Question: I have a map
'''
map<string, pair<string, string> > MainMap;
pair<string, string> innerMap;
'''
I would like to iterate the inner map and and outer map to append the html tags to that the captured structure should be in table.
I know that pair doesn't have iterators. Below is the expected algorithm which is not working as pair doesn't support iterators. I would like to what are the possible approaches by which we can get append the values of the map
'''
mainMap m;
void print()
{
map<string, pair<string, string> >::iterator it;
pair<string, string>::iterator inner_it;
char buffer[MAX_PATH];
GetModuleFileName( NULL, buffer, MAX_PATH );
string::size_type pos = string( buffer ).find_last_of( "\/" );
std::ofstream outputFile(string( buffer ).substr( 0, pos) +"\test.html");
for ( it=m.begin() ; it != m.end(); it++ ) {
outputFile << "<tr><td rowspan=3 colspan=1>" <<it->first << "</td>" ;
for( inner_it=(*it).second.begin(); inner_it != (*it).second.end(); inner_it++)
outputFile << "<td>" <<(*inner_it).first << "</td><td>" << (*inner_it).second << "</td></tr>";
}
}
'''
The above algorithm works if we have below map structure which I have tried, but I have to iterate the map discussed above due to design considerations.
'''
map<string, innerMap >::iterator it;
map<string, string>::iterator inner_it;
'''
EDIT :
My structure is like this

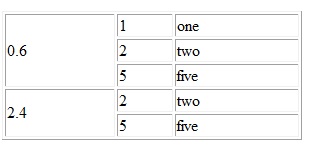
Answer: Why do you to iterate a pair? Its length is well known, and its elements are named.
This should do what you want:
'''
for ( it=m.begin() ; it != m.end(); it++ ) {
outputFile << "<tr><td rowspan=3 colspan=1>" << it->first << "</td>";
outputFile << "<td>" << it->second.first << "</td><td>" << it->second.second << "</td></tr>";
}
'''